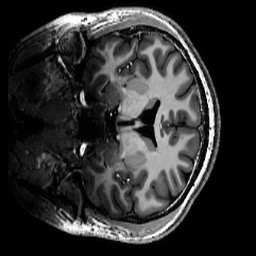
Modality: T1w
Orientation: coronal
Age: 25
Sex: male
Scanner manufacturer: siemens
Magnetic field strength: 6.98 T
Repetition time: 6 s
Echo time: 0.00299 s